Question: I am working with layout panels and datagrid. When I set the datagrid height to 100%, Grid is not rendering. My panel hierarchy looks like the following image

Am I doing it properly or I messed up the panel hierarchy???
Parent panel is the simple layout panel, inside that I have split layout panel -> scrollpanel -> datagrid
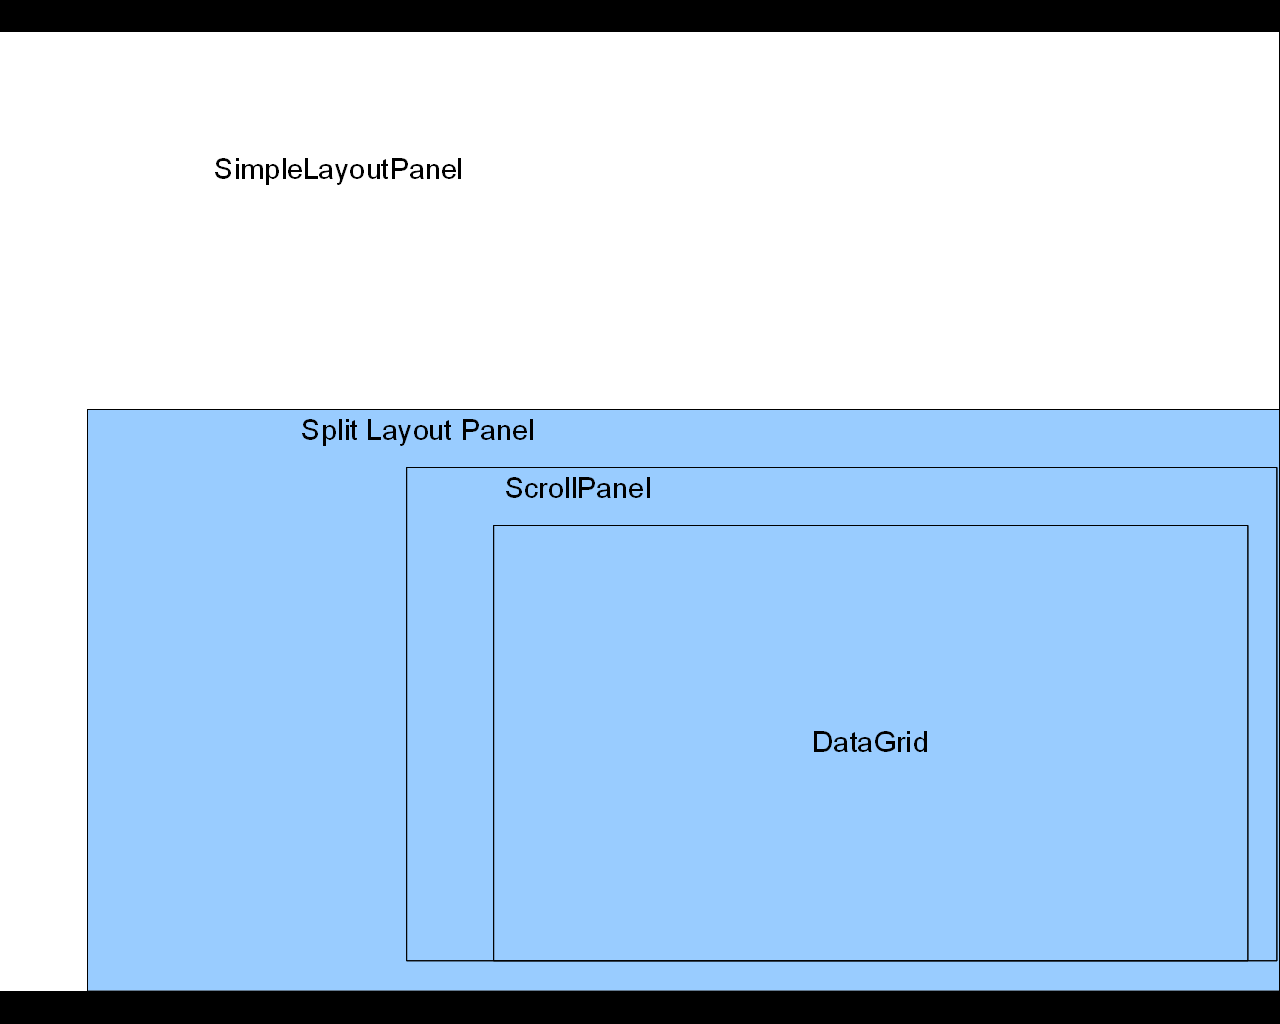
Answer: 'DataGrid' requires to be put in a 'LayoutPanel' or 'Panel' that implements the 'ProvidesResize' interface to be visible. 'ScrollPanel' implements that interface.
Furthermore this chain of 'LayoutPanels' from your 'DataGrid' up to your root element/panel has to be unbroken. That seems to be the case in your panel hierarchy.
Finally you have to use the 'RootLayoutPanel' instead of the 'RootPanel' to add your 'LayoutPanels'.
So did you make sure that you add your 'SimpleLayoutPanel' to the 'RootLayoutPanel' ?